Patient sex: M
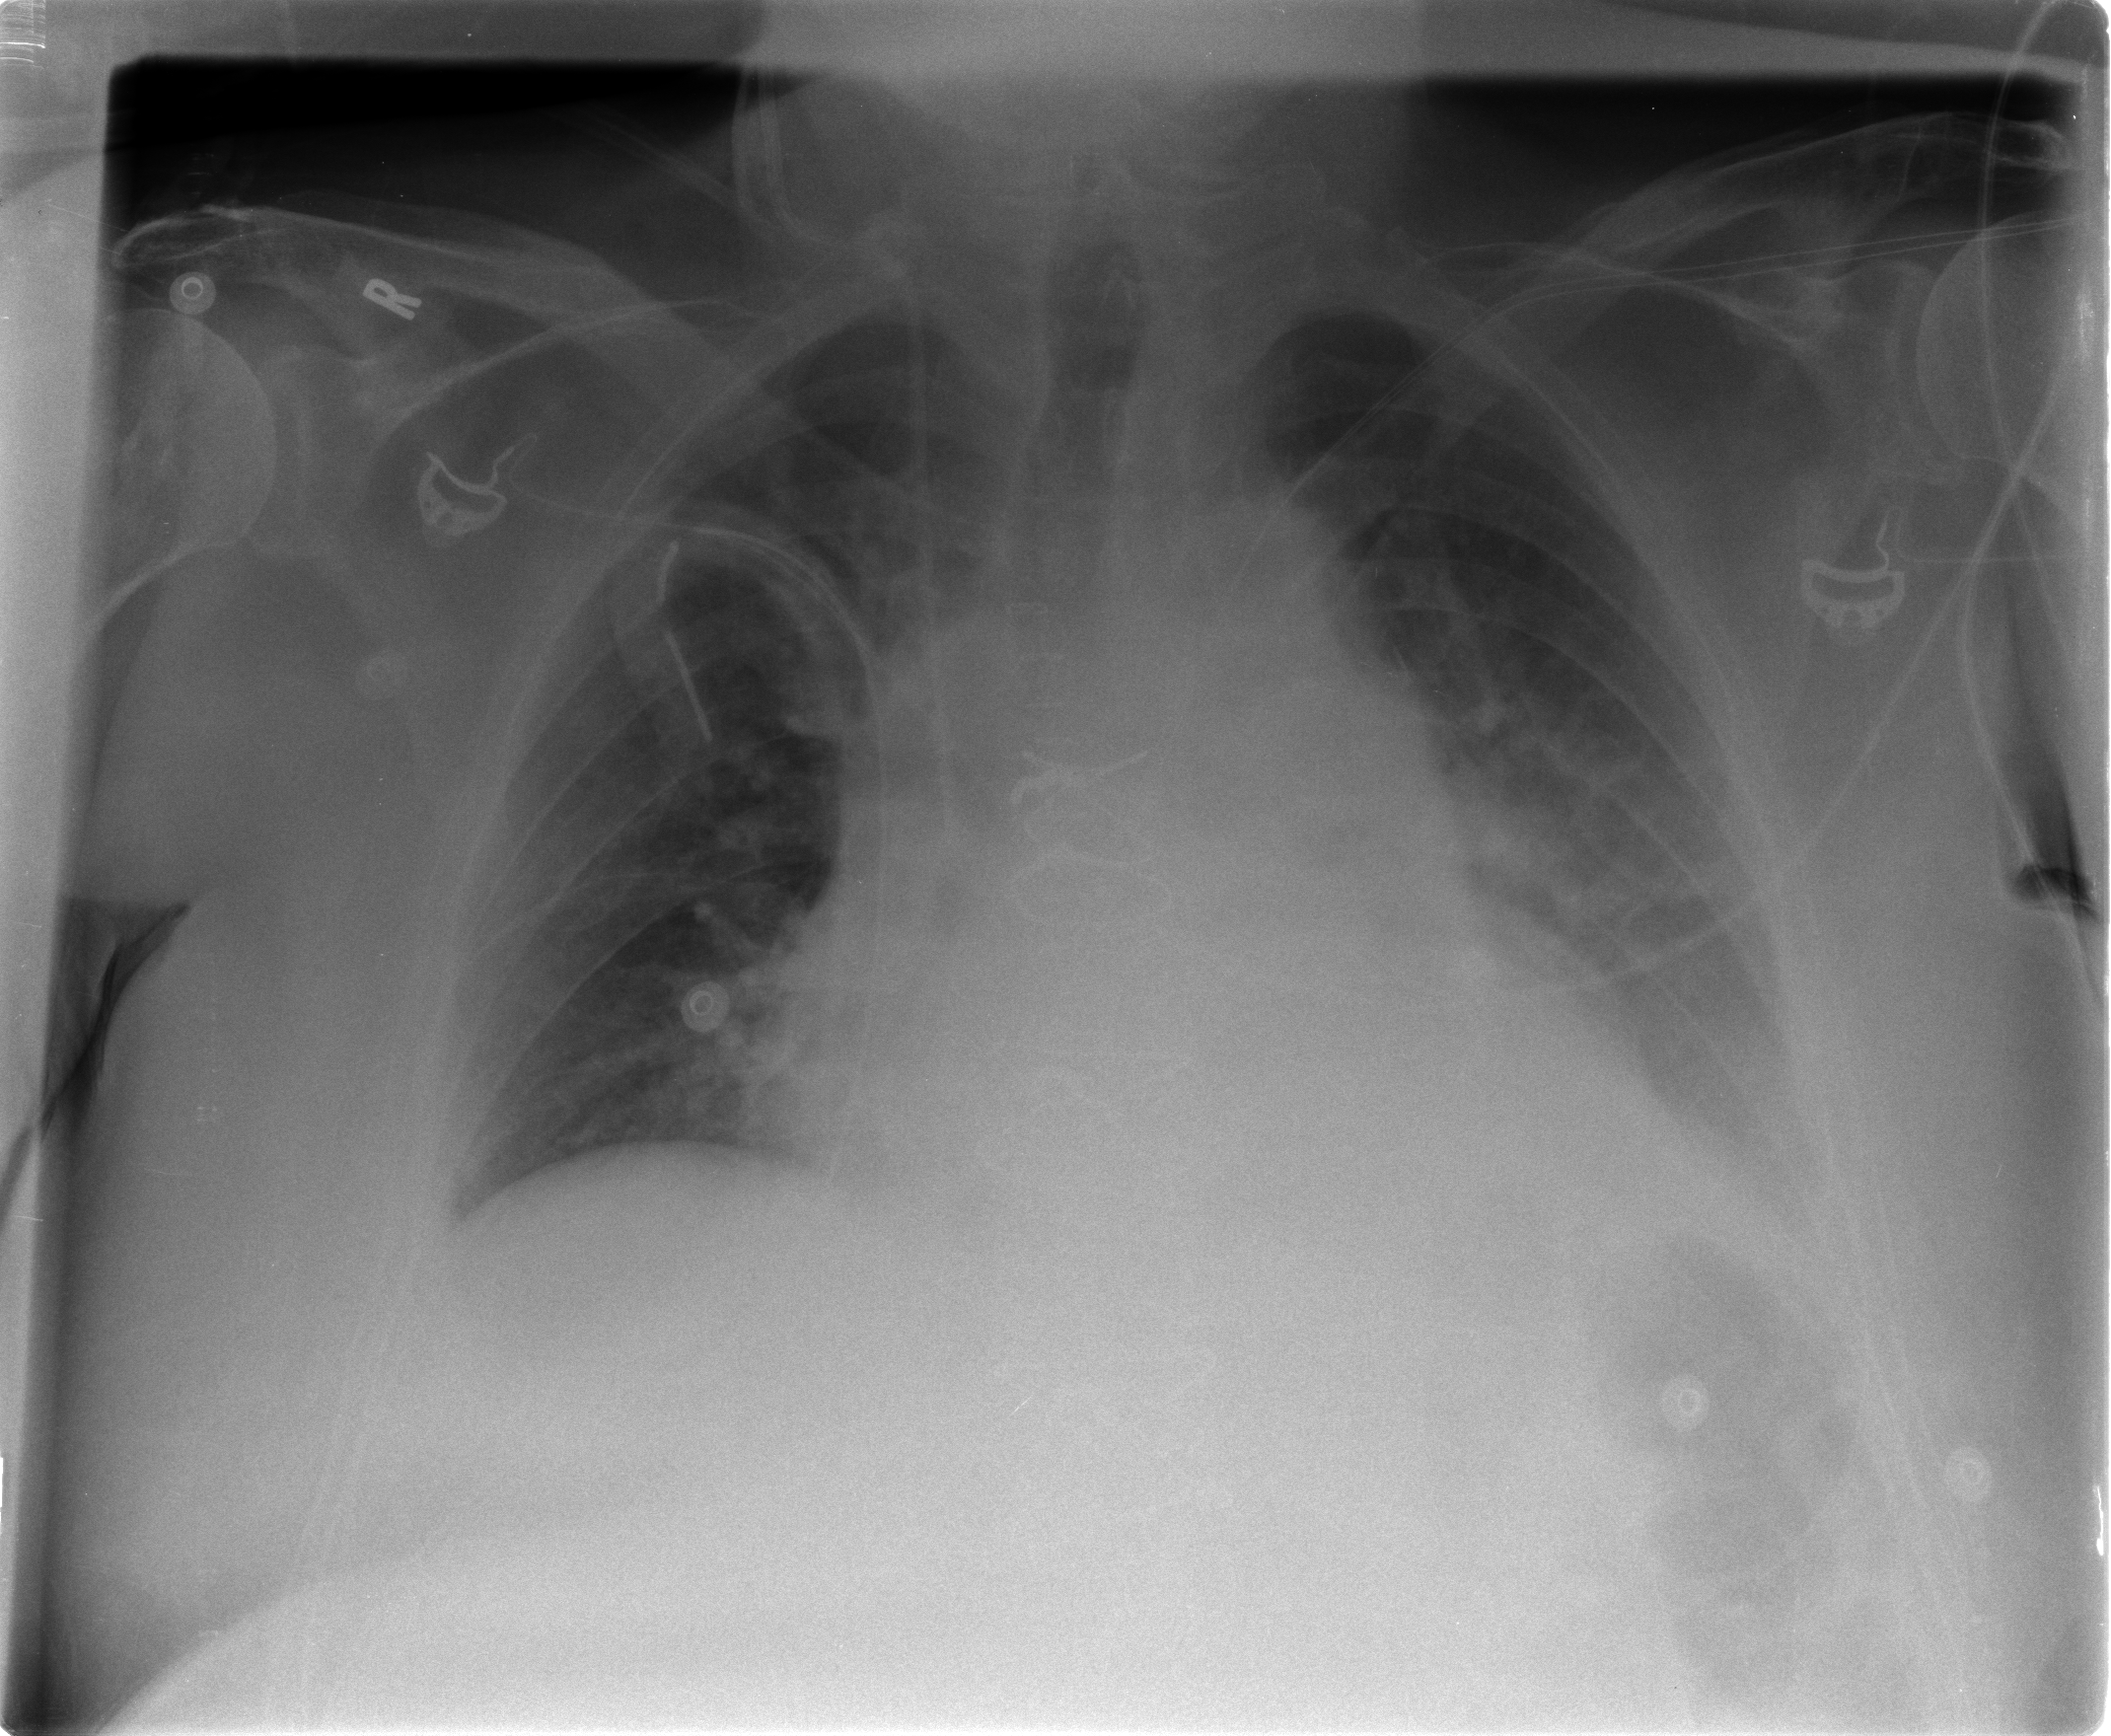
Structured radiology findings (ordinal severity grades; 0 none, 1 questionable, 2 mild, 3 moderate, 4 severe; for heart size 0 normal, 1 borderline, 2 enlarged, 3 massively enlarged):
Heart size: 2
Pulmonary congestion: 1
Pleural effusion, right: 0
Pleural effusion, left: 2
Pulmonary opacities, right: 0
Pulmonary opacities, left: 0
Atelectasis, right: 2
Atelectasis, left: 2